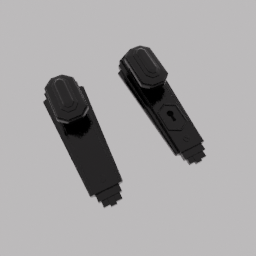
Label: mechanical